Interaction volume radius: 10 \u00c5
Interaction volume height: 30 \u00c5
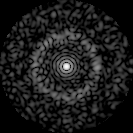
Disorder parameter: 0.85